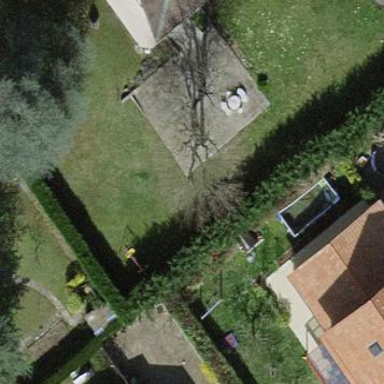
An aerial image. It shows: Garden enclosed by fence.